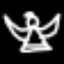
Label: angel